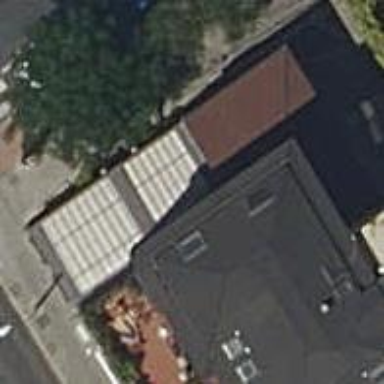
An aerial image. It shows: Restaurant.